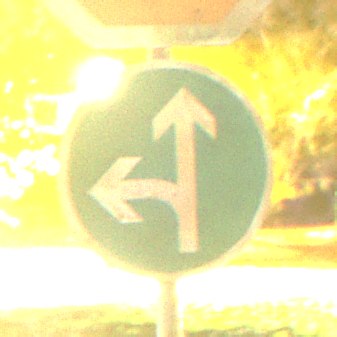
Verkehrszeichen: VorgeschriebeneFahrtrichtungGeradeausOderLinks
Zusatzzeichen oben: Stop
Umgebung: Outdoor, Suburban
Tageszeit: Night
Wetter: Clear
Licht: Artificial
Jahreszeit: NotSpecified
Kontrast: HighContrast